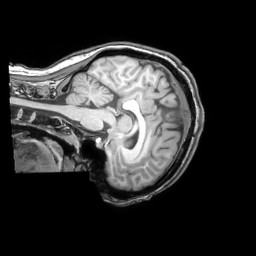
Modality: T1w
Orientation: sagittal
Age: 33
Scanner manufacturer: philips
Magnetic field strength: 3 T
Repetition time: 0.007 s
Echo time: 0.003501 s